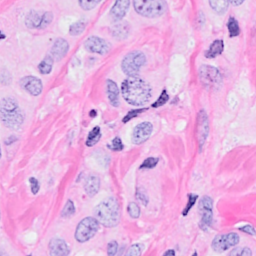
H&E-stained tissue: Breast